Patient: sex F, age 51
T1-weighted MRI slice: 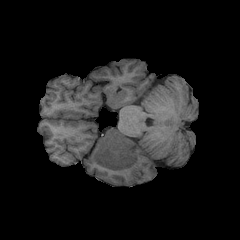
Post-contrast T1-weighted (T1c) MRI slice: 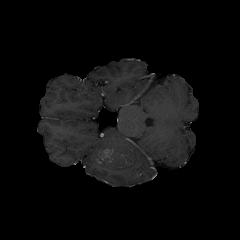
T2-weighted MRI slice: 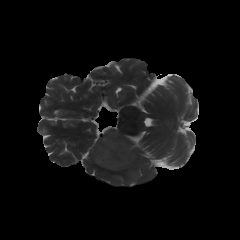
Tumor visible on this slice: yes
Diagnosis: Glioblastoma, IDH-wildtype
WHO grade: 4